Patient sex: F
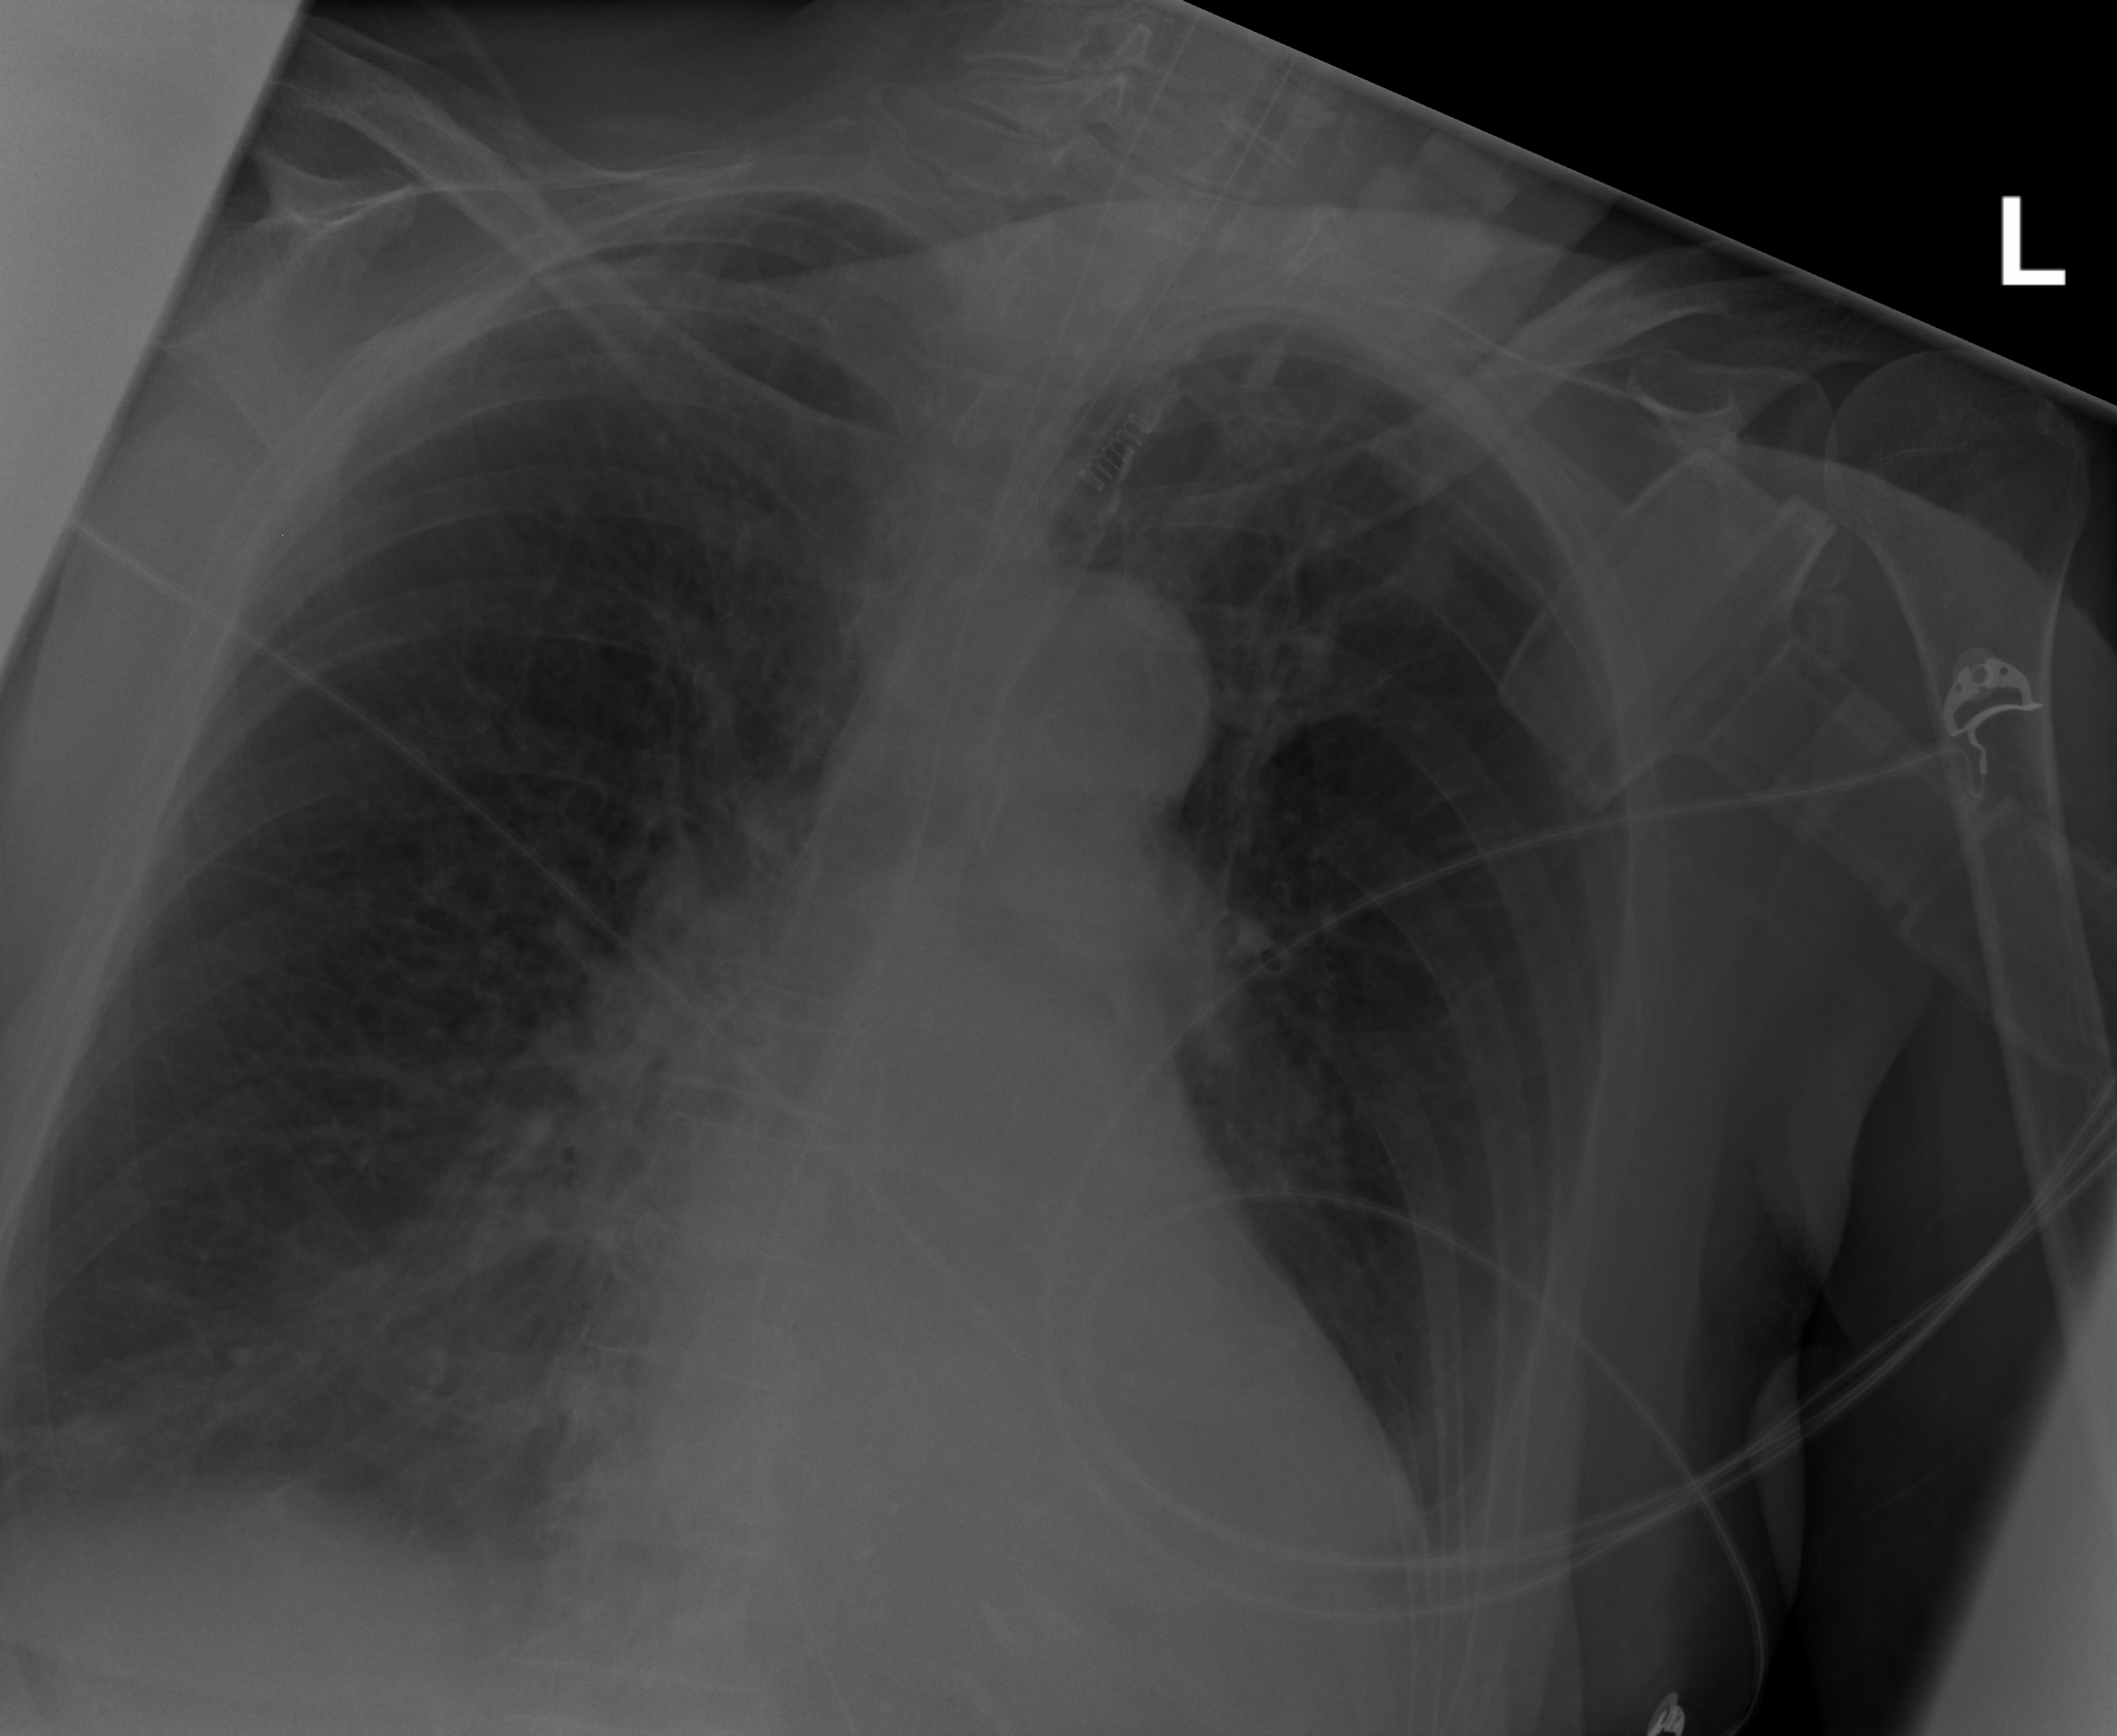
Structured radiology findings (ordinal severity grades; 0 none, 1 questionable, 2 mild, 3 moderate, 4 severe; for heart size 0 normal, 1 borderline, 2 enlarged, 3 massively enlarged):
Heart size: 2
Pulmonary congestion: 1
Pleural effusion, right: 2
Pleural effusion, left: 0
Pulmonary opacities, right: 2
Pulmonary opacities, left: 0
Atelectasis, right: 2
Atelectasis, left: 2